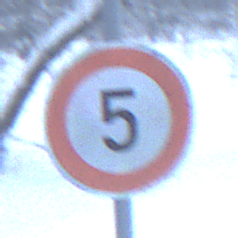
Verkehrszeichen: Geschwindigkeit5
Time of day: Midday
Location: Outdoor (Nature)
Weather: Overcast
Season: Winter
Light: Natural